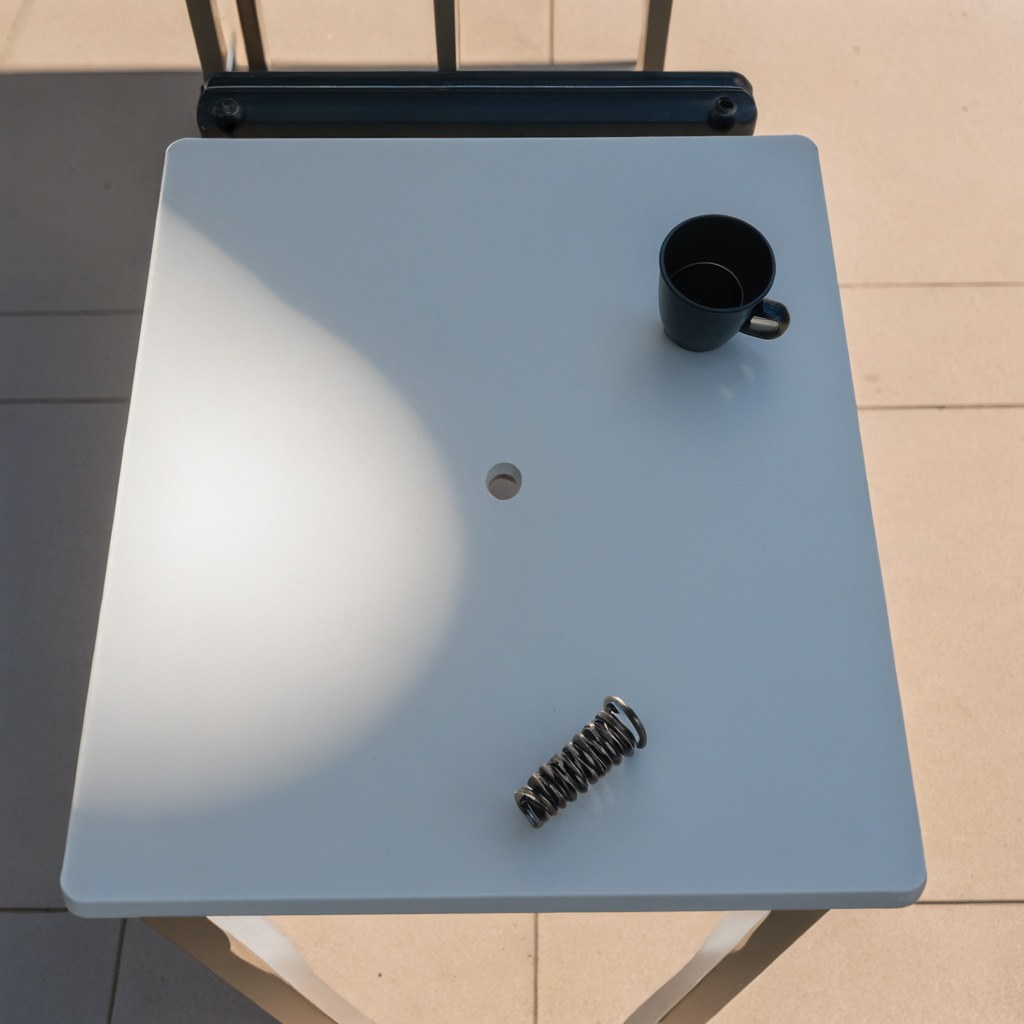
A coiled metal spring is lying on the table.